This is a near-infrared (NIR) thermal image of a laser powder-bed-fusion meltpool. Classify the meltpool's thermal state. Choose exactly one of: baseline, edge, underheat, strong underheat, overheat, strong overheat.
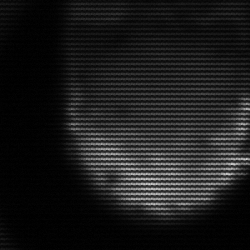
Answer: edge